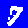
Digit: 7